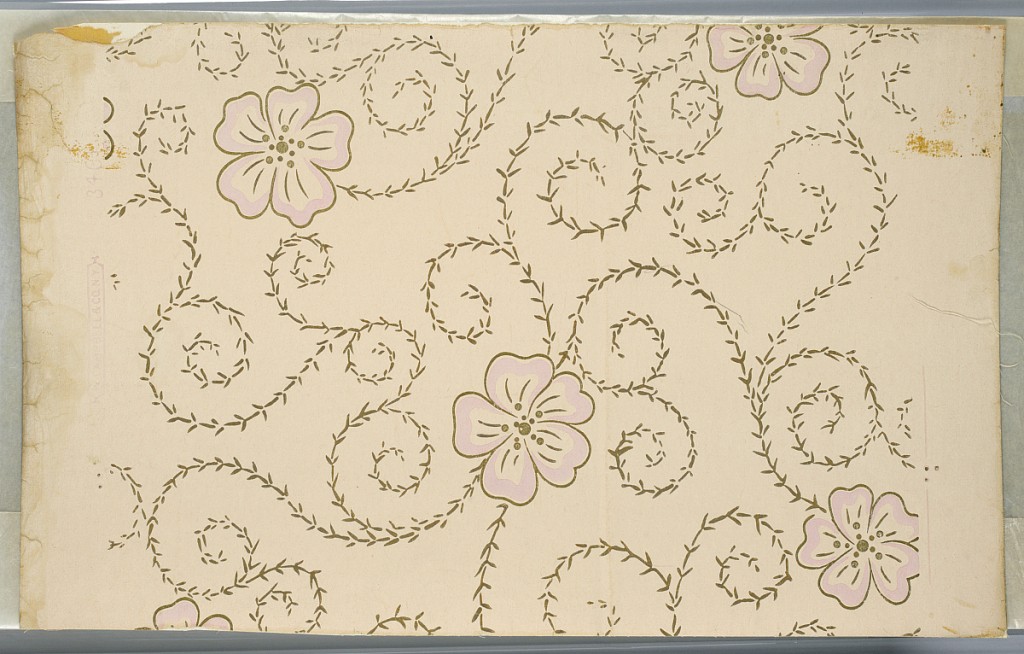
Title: Ceiling paper
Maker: W. Campbell & Co.
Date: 1890–1900
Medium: Machine-printed
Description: Pink-cream ground with orchid flowers, five-petaled, outlined with gilt. Silver leaved vines. Made by W.C. Campbell and Co., No. 3461.